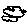
Label: cloud